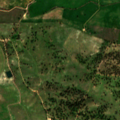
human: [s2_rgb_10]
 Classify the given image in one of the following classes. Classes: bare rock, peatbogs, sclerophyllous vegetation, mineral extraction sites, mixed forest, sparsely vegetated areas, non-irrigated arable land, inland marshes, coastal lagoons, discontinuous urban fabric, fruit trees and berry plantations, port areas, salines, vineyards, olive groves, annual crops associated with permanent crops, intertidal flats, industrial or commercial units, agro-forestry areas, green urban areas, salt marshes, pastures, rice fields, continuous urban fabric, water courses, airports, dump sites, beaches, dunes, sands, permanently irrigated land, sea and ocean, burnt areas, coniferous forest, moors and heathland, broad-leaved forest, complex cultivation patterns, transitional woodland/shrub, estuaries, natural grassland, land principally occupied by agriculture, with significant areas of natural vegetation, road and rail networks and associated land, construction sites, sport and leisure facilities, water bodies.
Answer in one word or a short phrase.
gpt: permanently irrigated land, pastures, agro-forestry areas